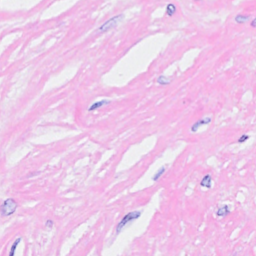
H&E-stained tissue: Breast